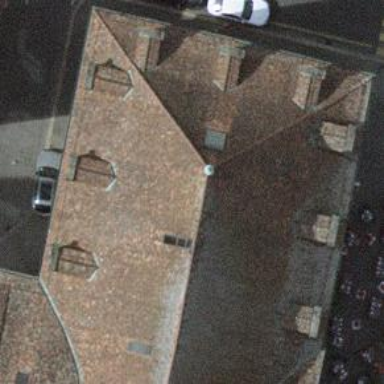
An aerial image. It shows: Library.